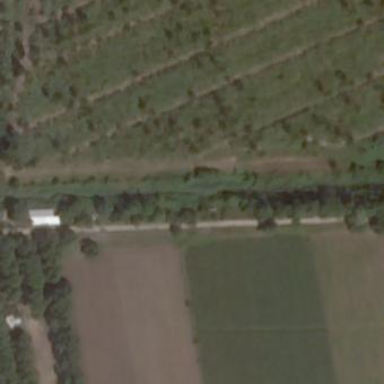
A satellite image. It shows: Farmyard area.